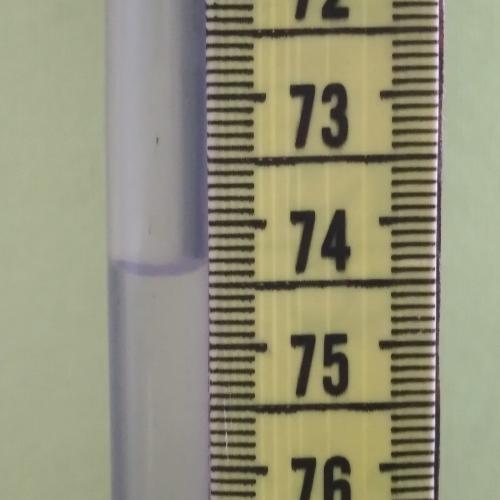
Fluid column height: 74.4 cm